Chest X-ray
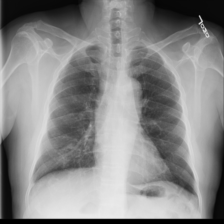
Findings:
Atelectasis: negative
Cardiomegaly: negative
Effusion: negative
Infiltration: negative
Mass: negative
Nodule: negative
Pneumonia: negative
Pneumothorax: positive
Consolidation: negative
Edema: negative
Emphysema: negative
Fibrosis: negative
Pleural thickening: negative
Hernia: negative